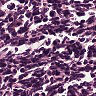
Metastatic tissue present: no